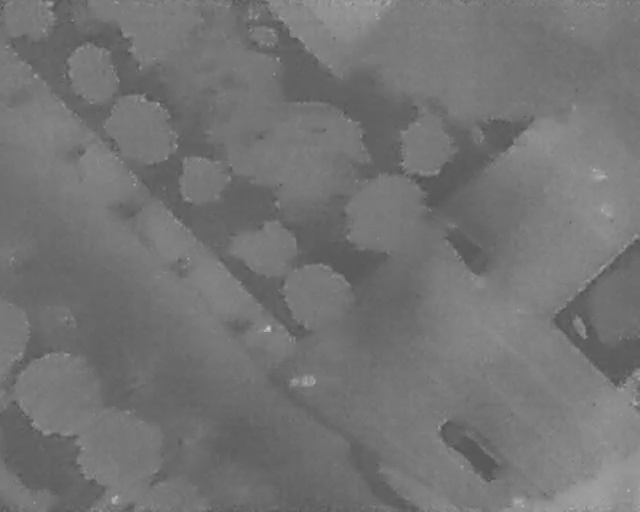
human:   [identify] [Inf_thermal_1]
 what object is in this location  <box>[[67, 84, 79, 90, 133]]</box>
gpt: <ref>1 medium car at the bottom right</ref>